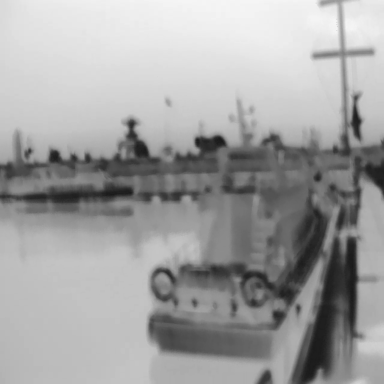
There is a canoe in the infrared image.